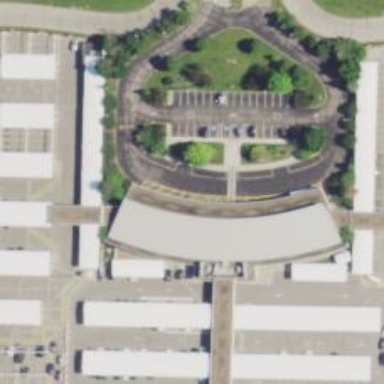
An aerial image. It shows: Car rental facility.